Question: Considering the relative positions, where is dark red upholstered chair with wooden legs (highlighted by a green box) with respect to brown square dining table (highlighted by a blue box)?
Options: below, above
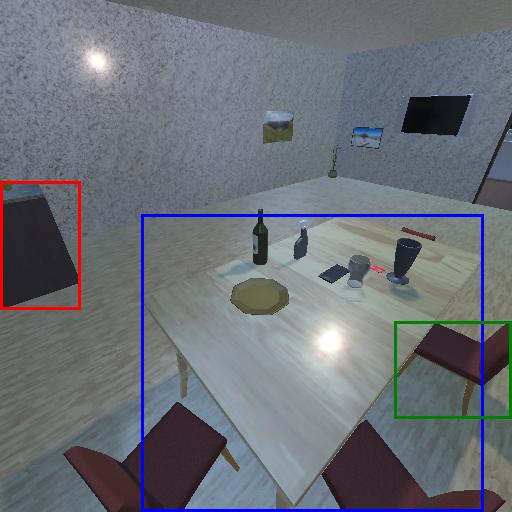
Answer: below